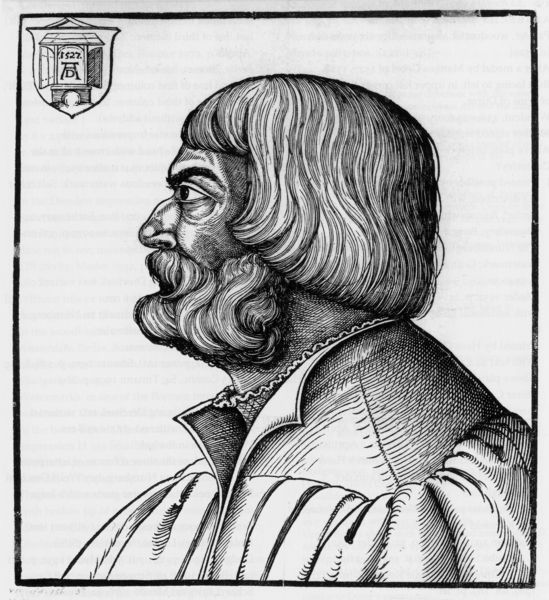
Titel: Bildnis des Albrecht Dürer im Alter von 56
Künstler: Erhard Schön
Institution: (Seriendruck)
Schlagwörter: kopf, mann, umhang, weiß, frisur, grau, haar, mund, nase, profil, schwarz, stirn, zeichen, blick, alt, bart, hemd, augen, falten, kragen, rahmen, vollbart, ärmel, bildnis, hals, herr, portrait, porträt, signatur, auge, haare, mantel, stoff, blatt, kinn, locken, schulter, pony, holzschnitt, papier, grafik, graphik, linien, falte, streng, brauen, robe, ad, rüschen, wange, buch, links, druck, druckgraphik, monogramm, schraffur, radierung, stich, hakennase, seite, schwarzweiß, krause, pupille, braue, altar, wappen, handwerk, augenbraun, dürer, kupferstich, augsburg, fugger, albrecht, albrecht dürer, pagenkopf, pagenschnitt, kupfertich, nasse, sturn, augenbauen, 1527, 1522, lithofrafie